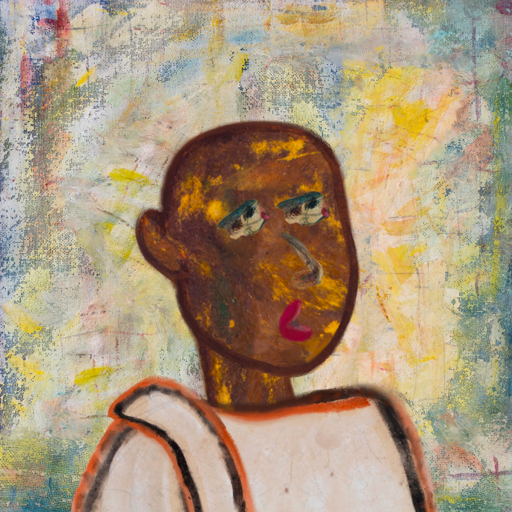
Background: Irani, Head And Neck Side: Comrade, Face Side: Pipe, Bust: Roy_Bahadur, Hair Side: Blank, Head Accessory: Blank, Second Necklace: Blank, Necklace: Blank, Baby: Blank